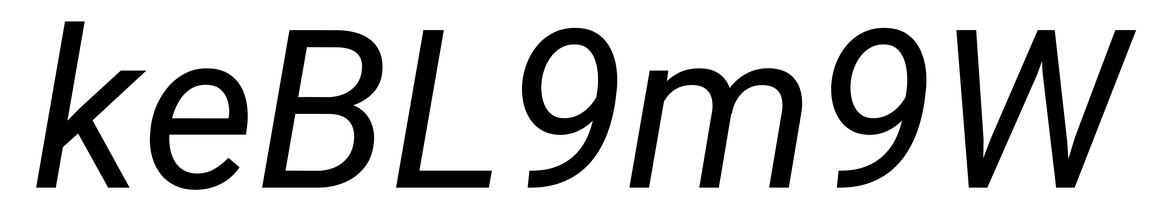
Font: Roboto-Italic_Italic